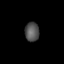
Tissue: lung
Cell type: Endothelial cells
Senescence score: 0.5923
Nuclear area (px): 269
Mean DAPI intensity: 81.305